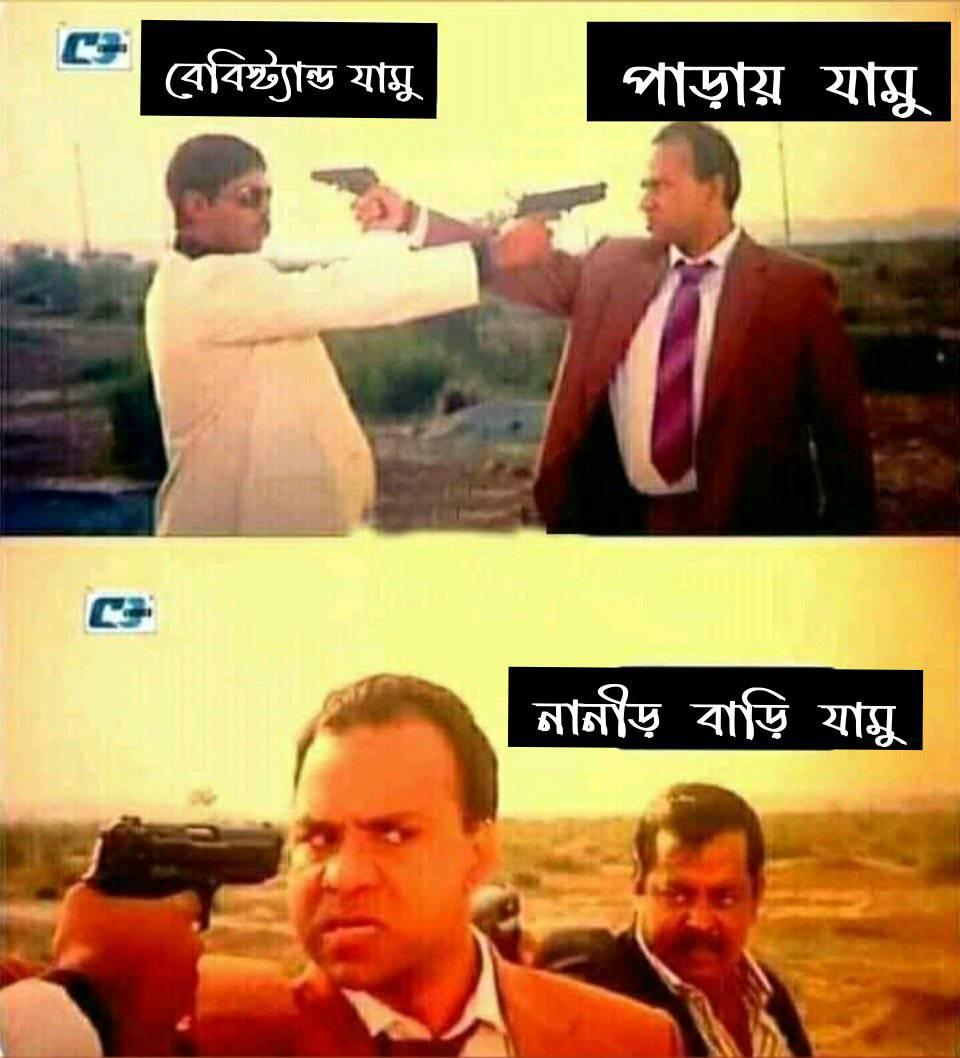
Text: বেবিস্ট্যান্ড যামু পাড়ায় যামু নানীড় বাড়ি যামু
Label: Non Hate